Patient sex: F
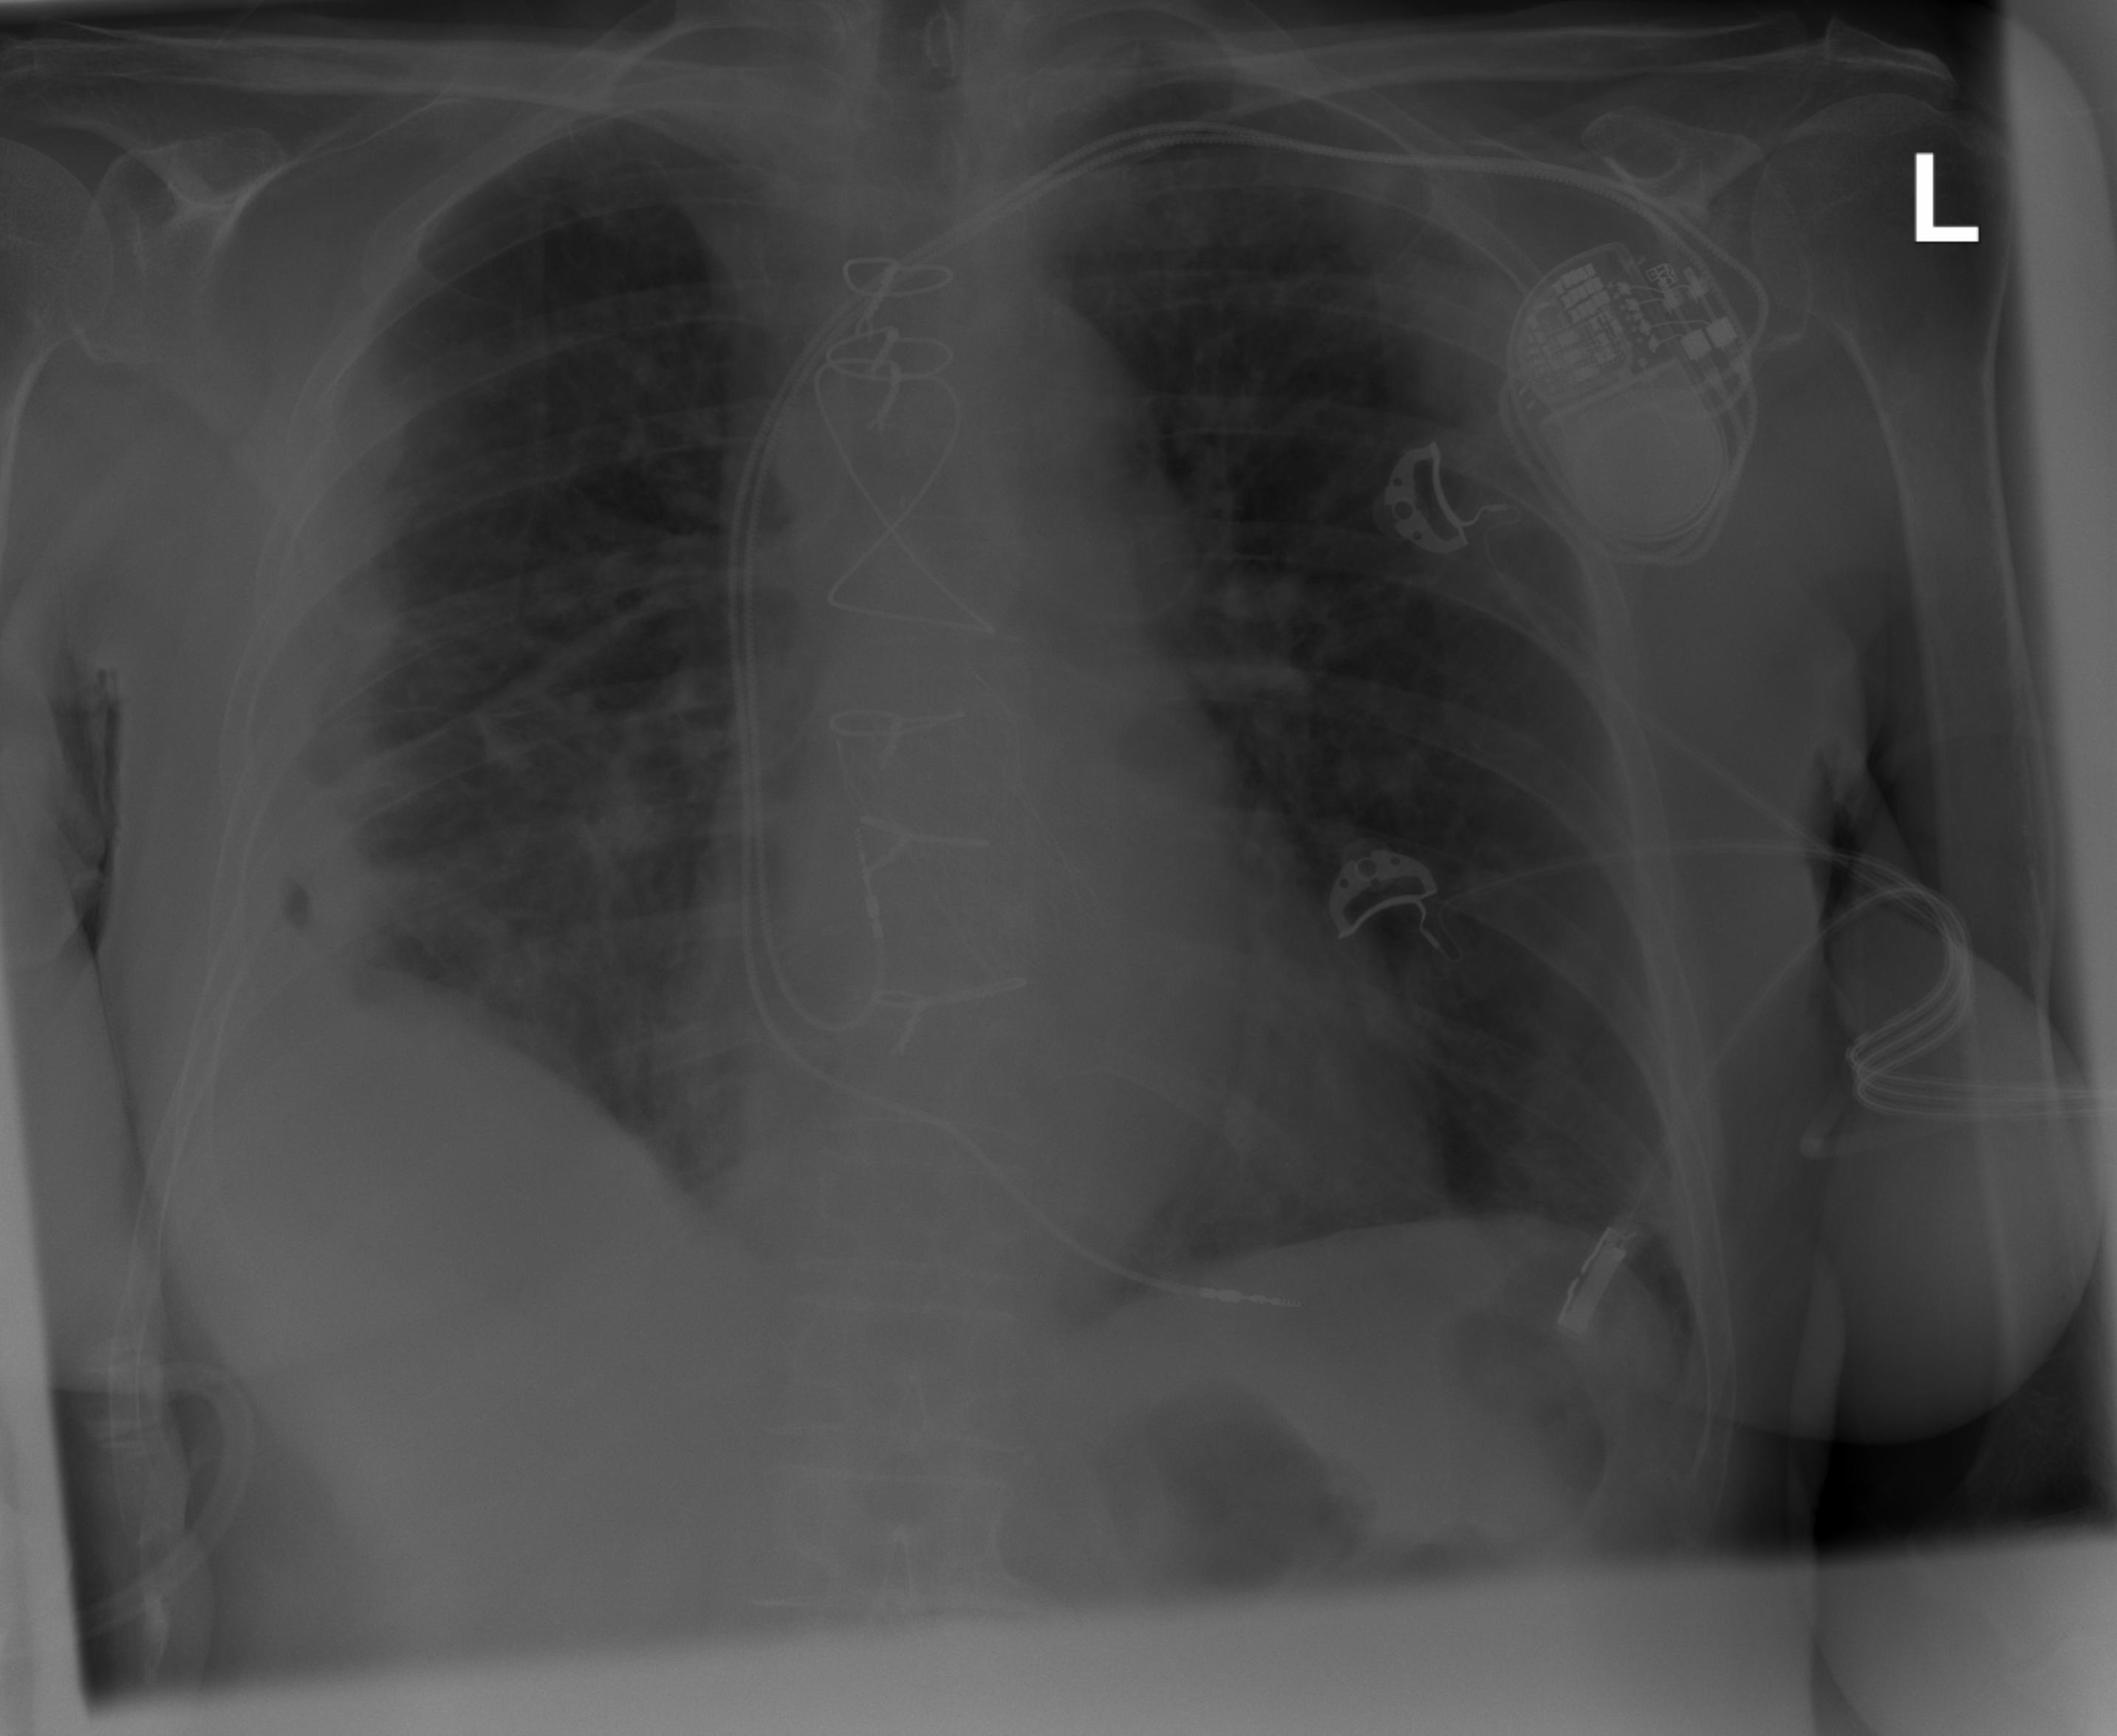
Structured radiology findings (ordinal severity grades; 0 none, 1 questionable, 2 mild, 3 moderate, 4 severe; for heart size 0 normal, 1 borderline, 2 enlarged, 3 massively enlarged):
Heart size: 0
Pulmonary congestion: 0
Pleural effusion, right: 3
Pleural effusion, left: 0
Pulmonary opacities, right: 2
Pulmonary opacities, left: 0
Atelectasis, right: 2
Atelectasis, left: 0